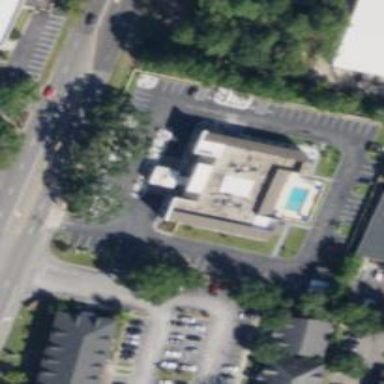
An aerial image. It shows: Hotel building.